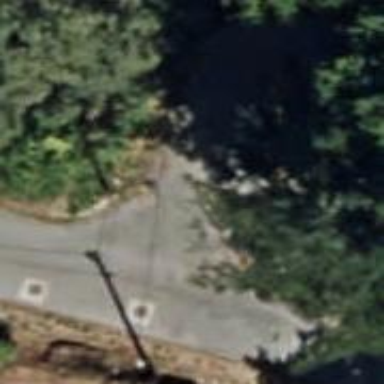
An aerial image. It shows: Road with stop sign.